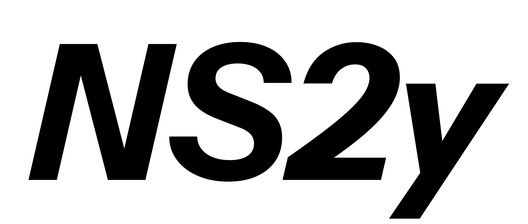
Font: InstrumentSans-Italic_Bold_Italic